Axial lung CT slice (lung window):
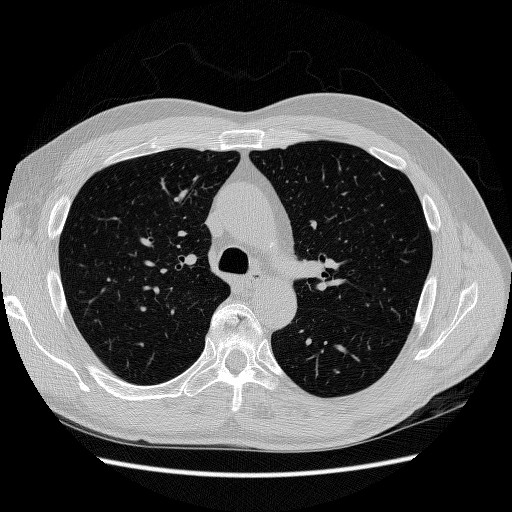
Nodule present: no